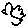
Label: bird